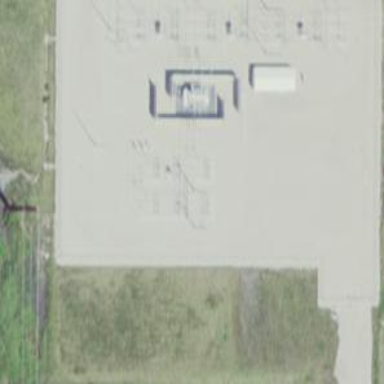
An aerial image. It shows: Switch for power supply.